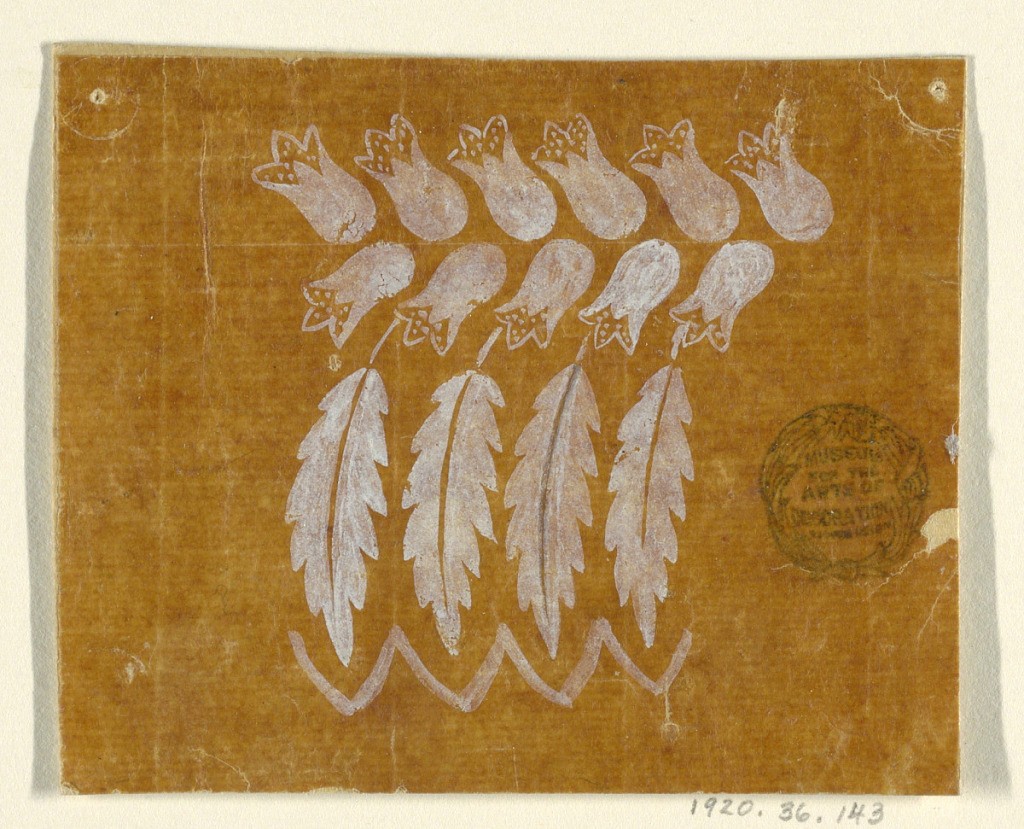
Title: Design for an Embroidered or Woven Horizontal Border of the "Fabrique de St. Ruf"
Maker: Fabrique de Saint Ruf, Lyon, France
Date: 1805–1815
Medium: Brush and white gouache, graphite on glazed tracing paper
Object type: Drawing
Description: Top row: six calyces are obliquely shown. Second row: five calyces are staggered and directed downwards. Third row: four hanging leaves. Bottom row: zigzag line.